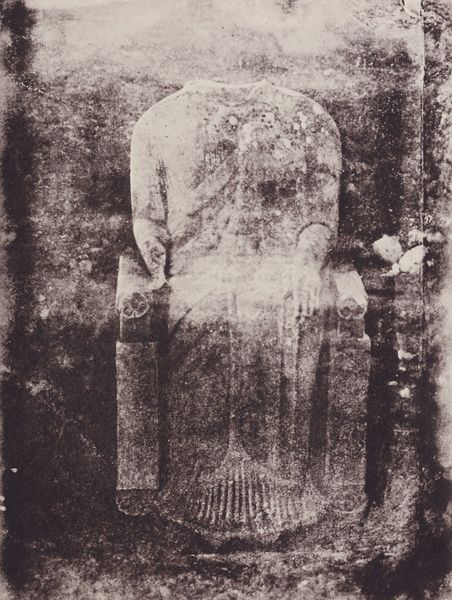
Titel: Kleinasien
Künstler: Pierre Trémaux
Schlagwörter: hand, körper, schatten, weiß, sitzen, finger, grau, kleid, schwarz, stuhl, rock, arm, arme, falten, rahmen, stein, hände, figur, gewand, sessel, sitzend, knopf, skulptur, statue, armlehne, lehne, sitz, füsse, thron, büste, foto, fotografie, photographie, nische, torso, schwarzweiß, sitzfigur, photo, ganzfigur, flecken, kaputt, armlehnen, antik, heiliger, heilige, abzug, fotographie, kopflos, ägyptisch, ägypten, pfalnzen, pilatser, beschädigt, pharao, thronsessel, vintage, print, sitzstatue, etorso